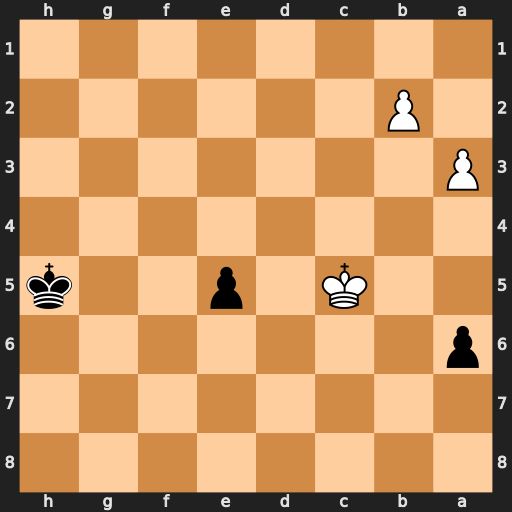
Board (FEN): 8/8/p7/2K1p2k/8/P7/1P6/8
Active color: b
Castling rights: -
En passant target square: -
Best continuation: Kg4 Kd5 Kf4 a4 e4